Question: i need a query to get duplicate entries from table A on bases of two columns (Acol2 and Acol3) and Bcol3 from Table b where A.Acol4= B.Bcol2.
theefore two crequirements
1-select duplicats entries( on basis of columns Acol2 & Acol3) and Bcol3 from table A and table B
2- where A.Acol4= B.Bcol2
I am able to write query to get duplicate entries but unable to get bcol3 with condition 2.

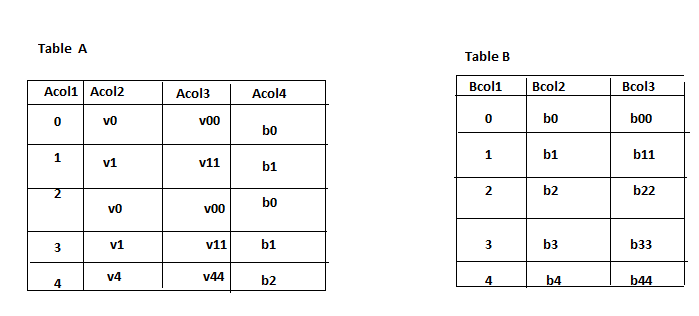
Answer: create the join and then group by to find duplicates
'''
SELECT a.acol2, a.acol3, b.bcol3
FROM a, b
WHERE a.acol4 = b.bcol2
GROUP BY a.acol2, a.acol3, b.bcol3
HAVING COUNT (*) > 1
'''